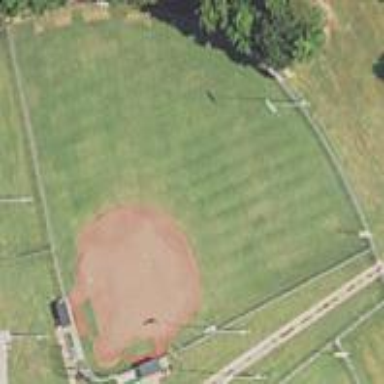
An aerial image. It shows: Grass pitch used for baseball.